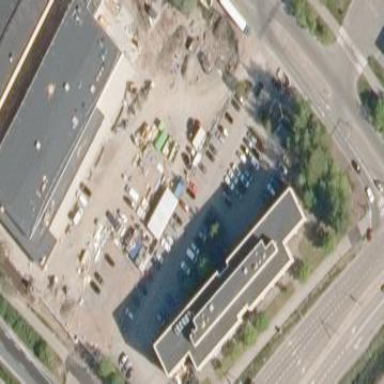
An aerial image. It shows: Retail area.